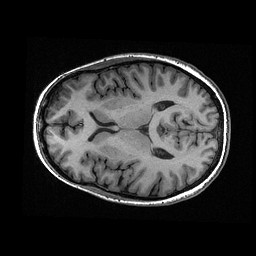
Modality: T1w
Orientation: axial
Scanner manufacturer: ge
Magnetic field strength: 3 T
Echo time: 0.00318 s